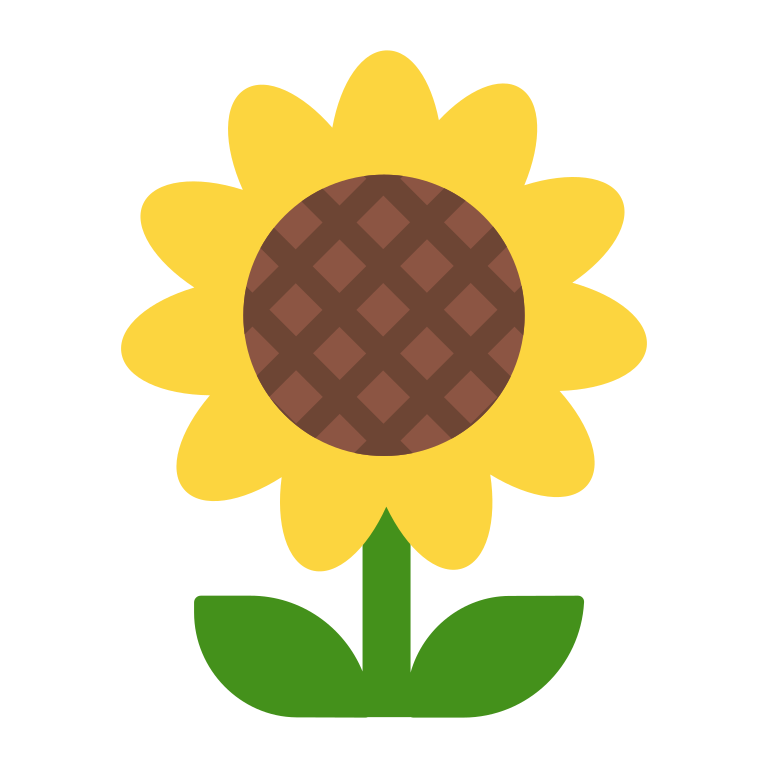
sunflower flat